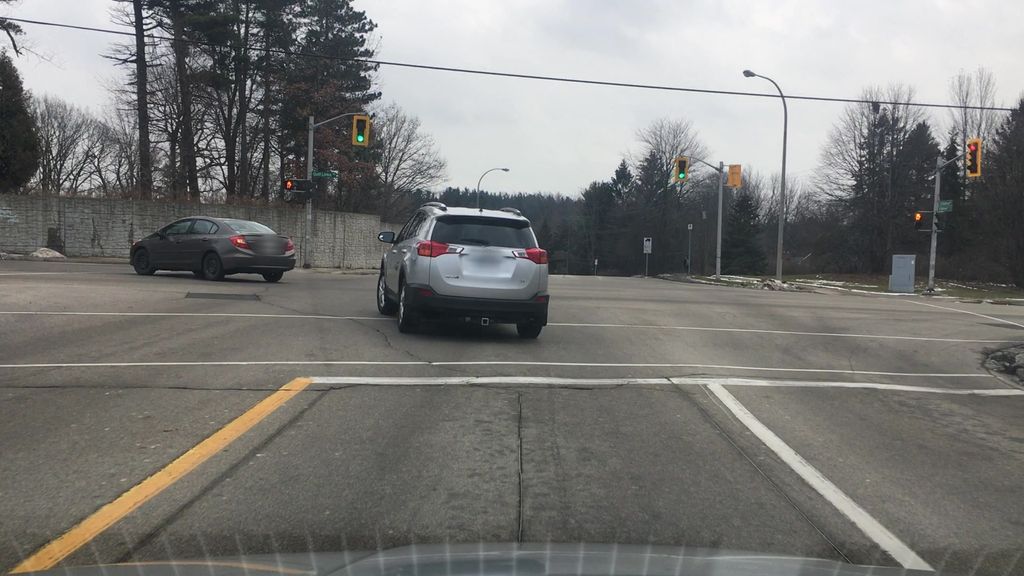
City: hamilton